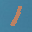
Label: 1